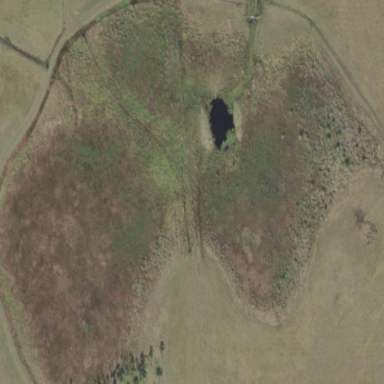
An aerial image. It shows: Marsh wetland.